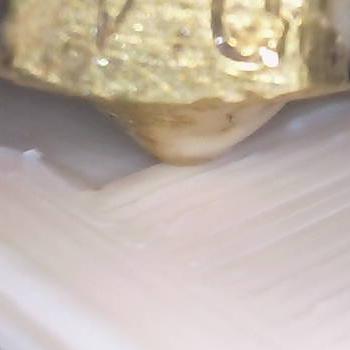
Flow rate: 283%